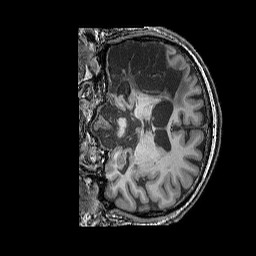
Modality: T1w
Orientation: coronal
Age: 51
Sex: male
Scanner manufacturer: siemens
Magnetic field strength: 3 T
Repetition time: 2.25 s
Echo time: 0.00411 s